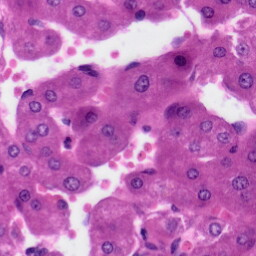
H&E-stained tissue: Liver